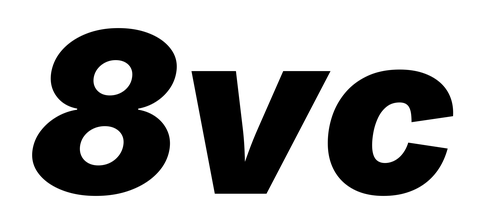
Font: Inter-Italic_Black_Italic